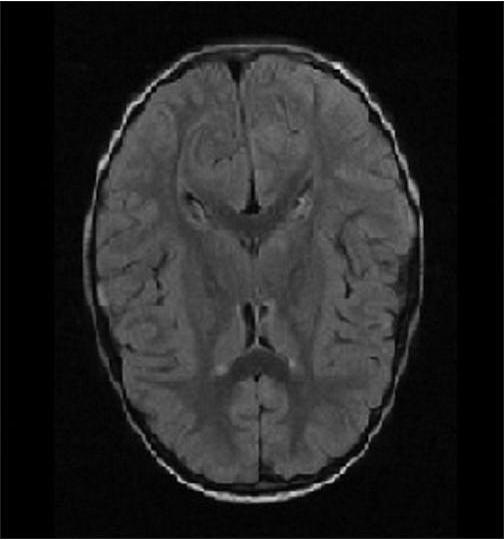
Label: notumor